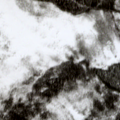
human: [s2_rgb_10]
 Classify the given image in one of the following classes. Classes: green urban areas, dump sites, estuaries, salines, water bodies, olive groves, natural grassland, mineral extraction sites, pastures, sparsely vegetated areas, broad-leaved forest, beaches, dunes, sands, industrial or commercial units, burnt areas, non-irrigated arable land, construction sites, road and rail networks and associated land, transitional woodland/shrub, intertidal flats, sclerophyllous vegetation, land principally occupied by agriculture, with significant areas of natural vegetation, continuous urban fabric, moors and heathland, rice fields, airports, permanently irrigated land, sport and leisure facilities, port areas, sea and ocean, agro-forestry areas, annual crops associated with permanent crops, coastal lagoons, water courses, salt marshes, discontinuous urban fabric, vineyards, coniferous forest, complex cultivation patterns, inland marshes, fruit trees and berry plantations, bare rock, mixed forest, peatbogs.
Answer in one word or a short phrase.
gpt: coniferous forest, mixed forest, peatbogs